Field crop: tomato
Growth stage: 1
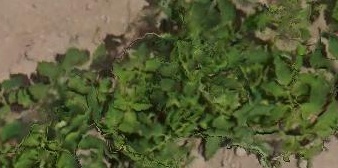
Species: tomato